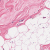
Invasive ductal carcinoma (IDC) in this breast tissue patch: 0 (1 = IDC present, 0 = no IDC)